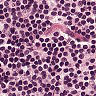
Metastatic tissue present: no